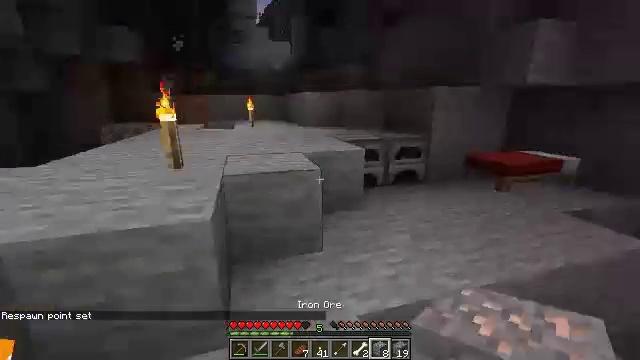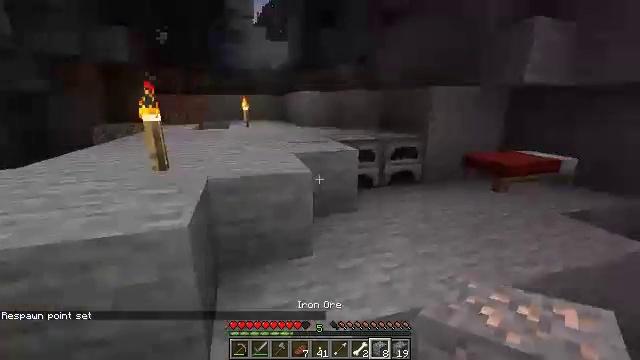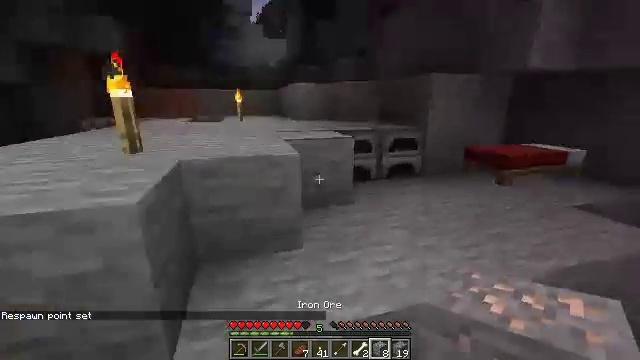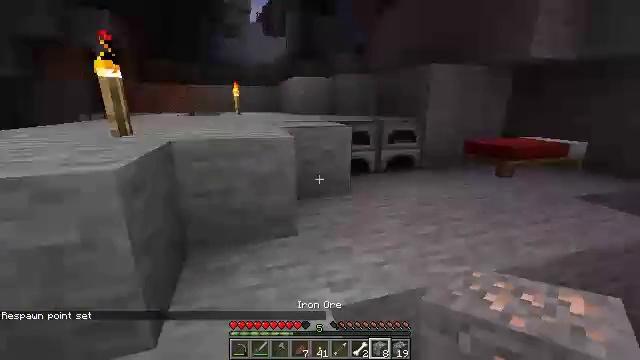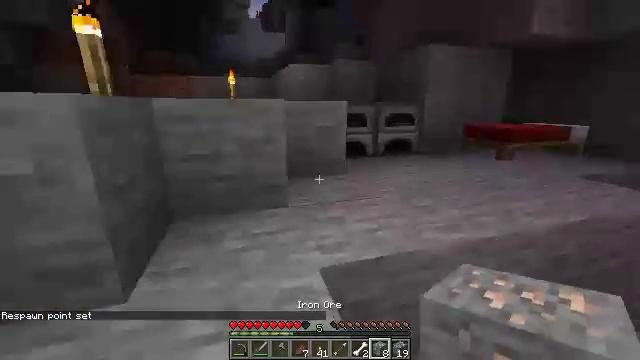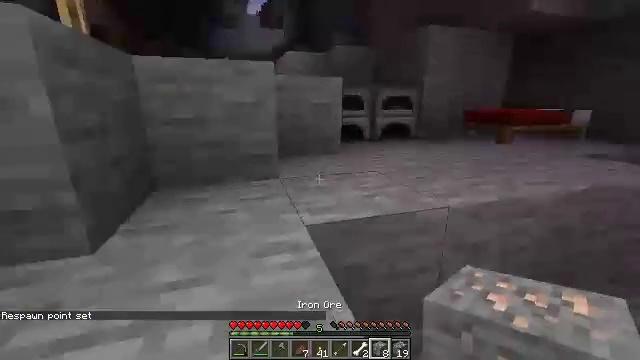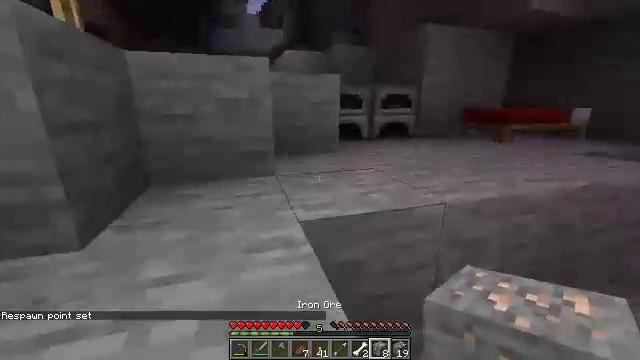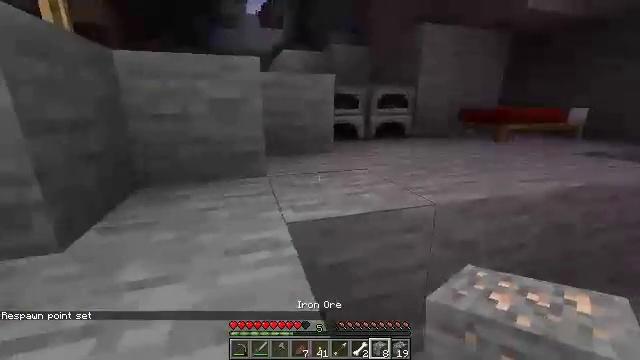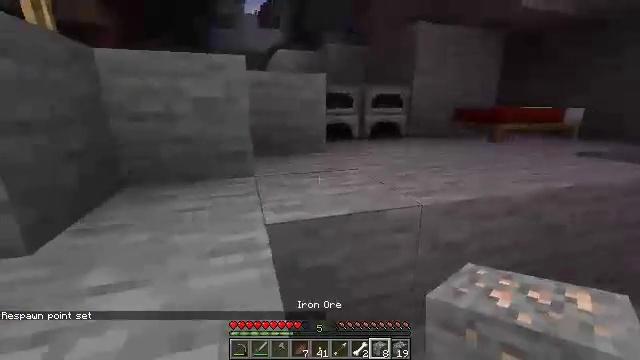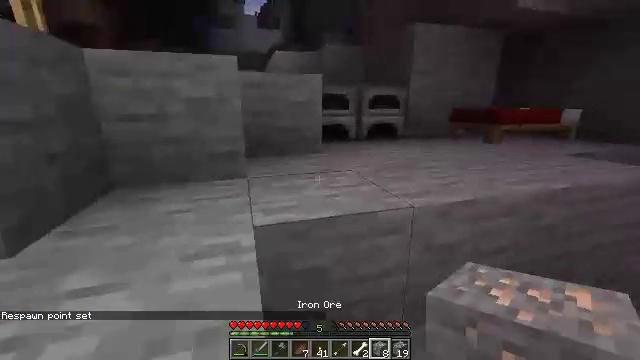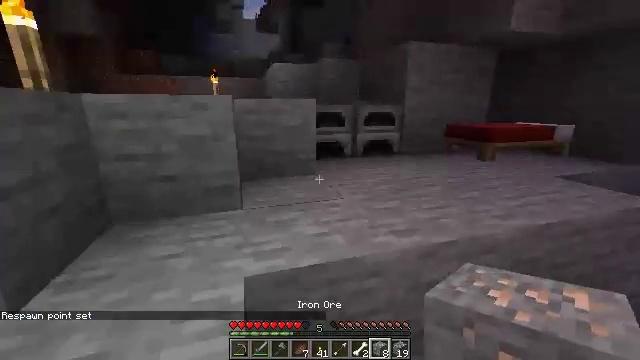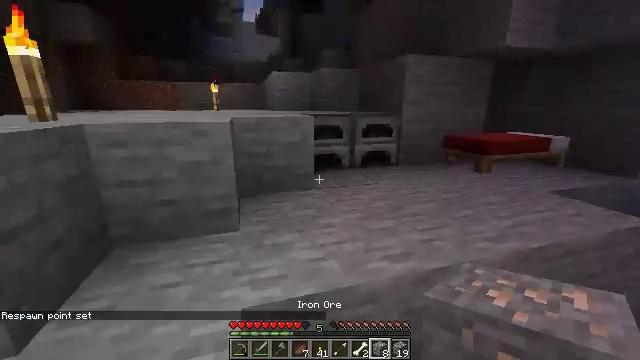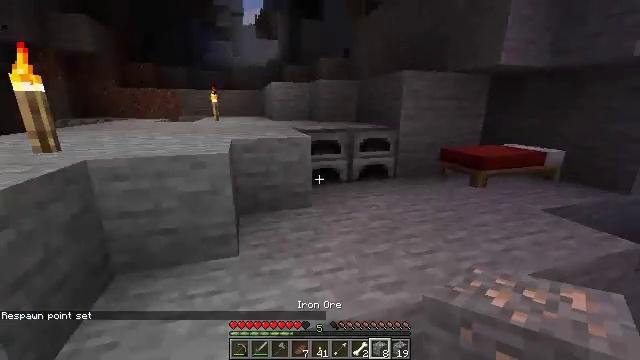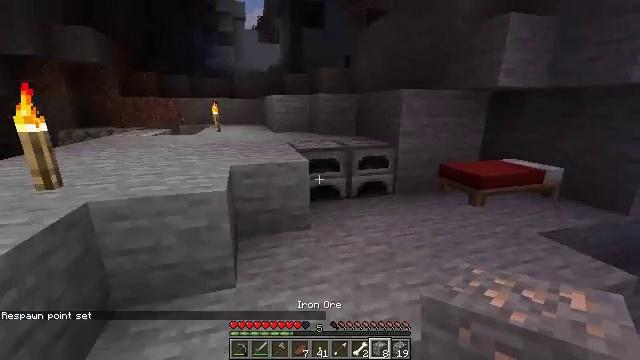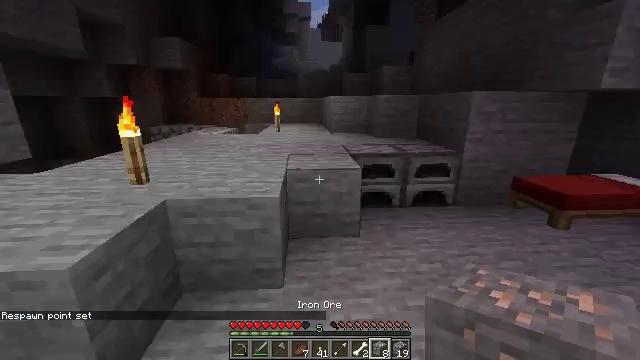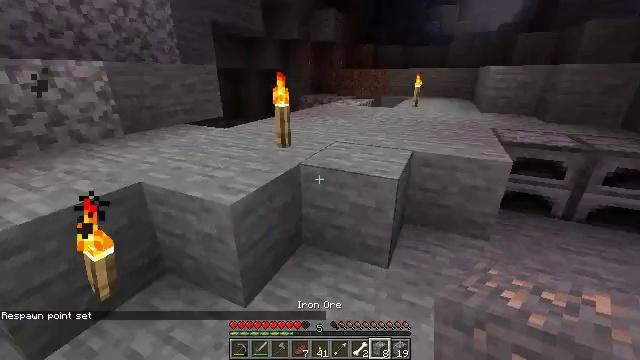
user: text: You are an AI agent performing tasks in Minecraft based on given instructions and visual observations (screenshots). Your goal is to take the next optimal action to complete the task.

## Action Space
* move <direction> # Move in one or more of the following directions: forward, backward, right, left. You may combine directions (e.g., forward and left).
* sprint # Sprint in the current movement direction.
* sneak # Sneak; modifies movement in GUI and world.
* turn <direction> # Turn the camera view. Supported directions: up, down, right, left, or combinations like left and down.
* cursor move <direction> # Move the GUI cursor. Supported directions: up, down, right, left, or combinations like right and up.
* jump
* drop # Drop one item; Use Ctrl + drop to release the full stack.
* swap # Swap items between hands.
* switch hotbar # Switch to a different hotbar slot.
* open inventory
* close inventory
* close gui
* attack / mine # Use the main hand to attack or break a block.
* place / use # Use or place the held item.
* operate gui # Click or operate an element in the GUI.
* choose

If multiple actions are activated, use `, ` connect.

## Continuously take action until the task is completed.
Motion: motion action
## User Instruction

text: Dismantle the red bed.
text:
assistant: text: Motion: move forward
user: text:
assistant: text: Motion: move forward
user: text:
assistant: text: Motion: move forward
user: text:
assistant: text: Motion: move forward
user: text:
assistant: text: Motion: move forward
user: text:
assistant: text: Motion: move forward
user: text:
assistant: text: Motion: move forward
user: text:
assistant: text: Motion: move forward
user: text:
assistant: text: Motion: move forward
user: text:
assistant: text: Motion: move forward, jump
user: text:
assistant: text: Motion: move forward, jump
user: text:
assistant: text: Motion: move forward, jump
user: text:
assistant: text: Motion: move forward, jump
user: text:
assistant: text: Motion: move forward, turn left, jump
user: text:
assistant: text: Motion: move forward and move left, turn left and down
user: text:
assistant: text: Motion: move forward and move left, turn left and down
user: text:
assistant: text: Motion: move forward and move left, turn left and up
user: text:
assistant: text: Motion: move forward and move left, turn left and up
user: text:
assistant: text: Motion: move forward and move left, turn left and up
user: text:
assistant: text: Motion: move forward and move left, turn left
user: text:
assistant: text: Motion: move forward and move left, turn left
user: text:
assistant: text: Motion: move forward and move left
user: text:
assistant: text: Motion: move forward, turn left
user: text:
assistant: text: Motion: move forward, turn left
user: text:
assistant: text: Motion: turn left
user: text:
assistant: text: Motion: turn left and down
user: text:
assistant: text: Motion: turn left
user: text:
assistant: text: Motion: turn left
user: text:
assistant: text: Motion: turn left and up
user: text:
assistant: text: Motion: turn left and up